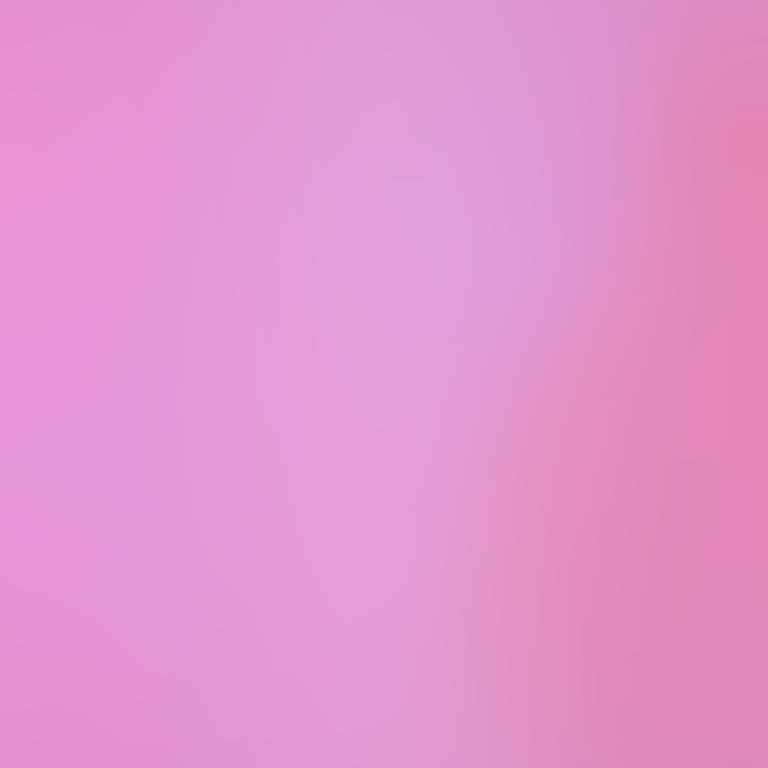
Abstract light effect, smooth gradient from soft pink to light magenta, calm atmosphere, diffuse glow, no room, no furniture, no objects.